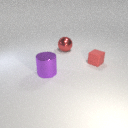
small red rubber cube behind large purple metal cylinder